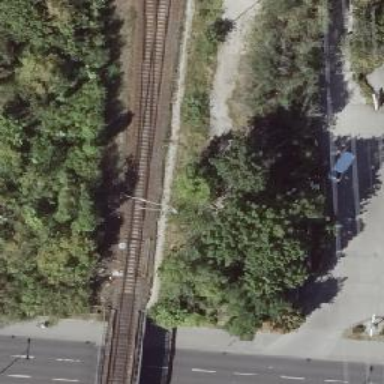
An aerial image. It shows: Railway with electrified contact lines running along embankment.